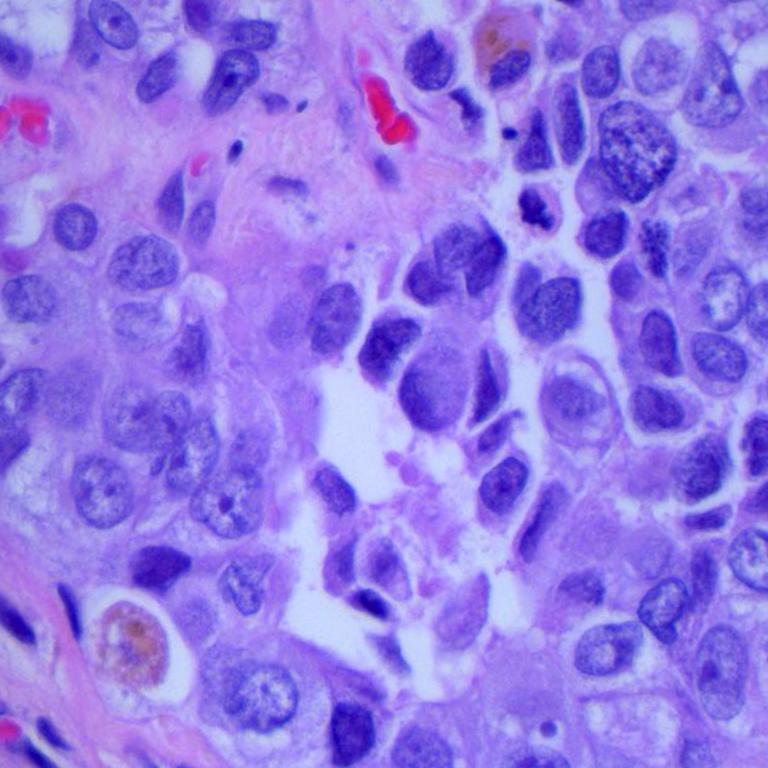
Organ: lung
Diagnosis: adenocarcinomas